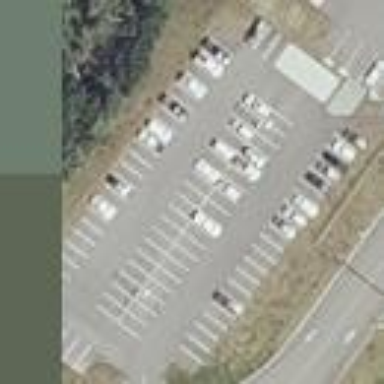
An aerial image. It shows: Parking area with asphalt surface.